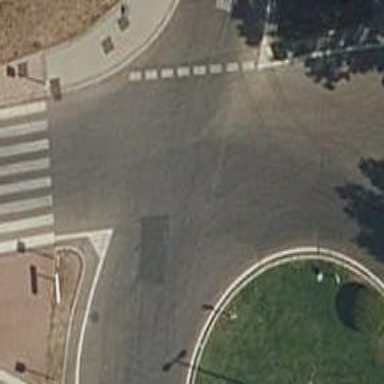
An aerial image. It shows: Tertiary road that leads to roundabout.